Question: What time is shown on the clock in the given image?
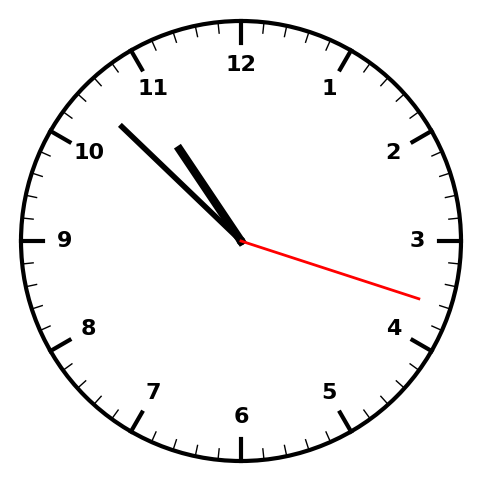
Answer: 10:52:18